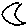
Label: moon